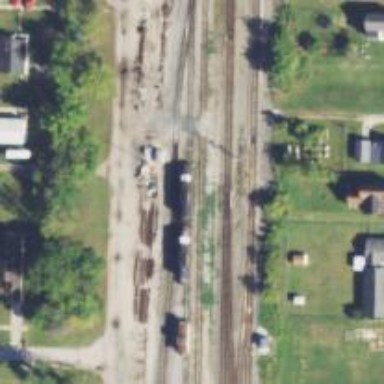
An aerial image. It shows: Railway siding with rails.